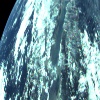
Label: cloud